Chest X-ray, AP view. Patient: 46 years old, sex M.
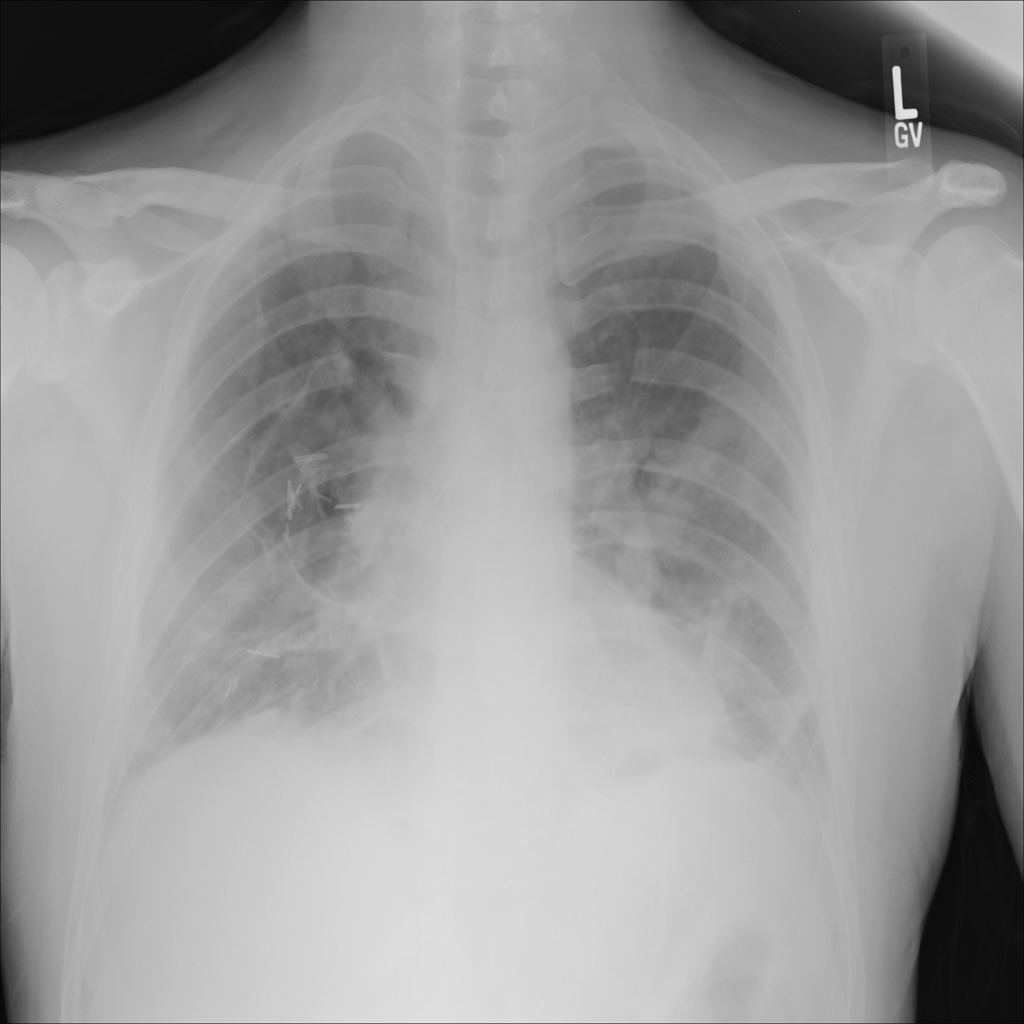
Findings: No Finding